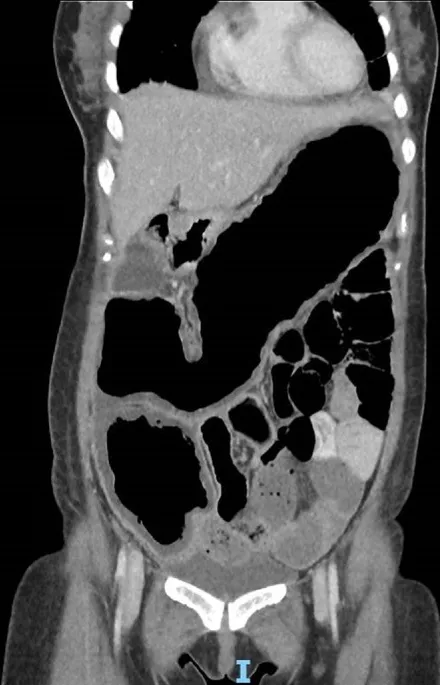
CT scan of dilated colon.
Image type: radiology (ct)